Field crop: maize
Growth stage: 2
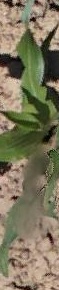
Species: maize